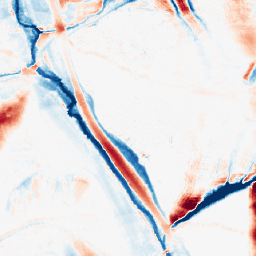
Category: morphological
Decomposition family: morphological_ellipse
Decomposition parameters: operation: average
width: 20
height: 50
Upsampling method: nearest
Upsampling parameters: scale: 2
Upsampling scale: 2